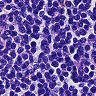
Metastatic tissue present: no